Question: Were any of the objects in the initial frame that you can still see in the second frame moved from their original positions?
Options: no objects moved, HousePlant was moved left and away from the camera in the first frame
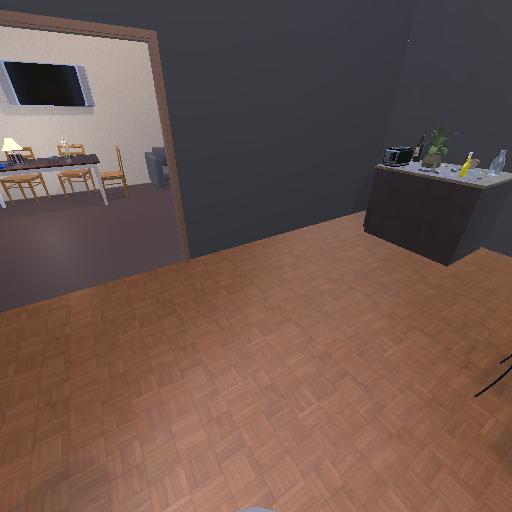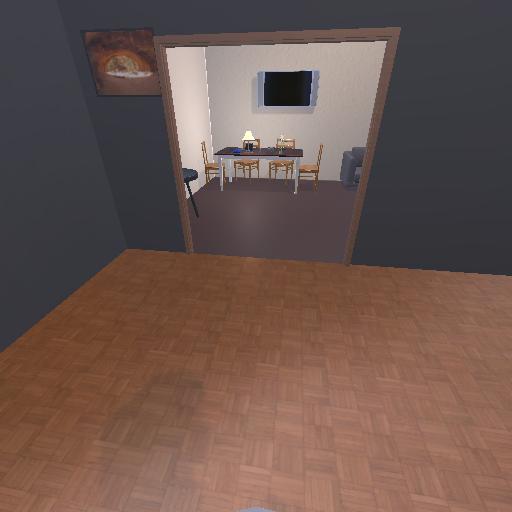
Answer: no objects moved